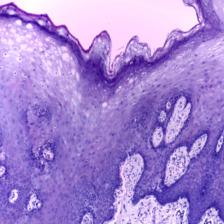
Diagnosis: Normal